Question: I have super simple mailer:
'''
class Mailer < ActionMailer::Base
def welcome_email(email)
@email = email
mail to: email, subject: "[#{I18n.t 'email_subject_welcome'}"
end
end
'''
but when I run tests with 'example@gmail.com' I get this error:
'An SMTP To address is required to send a message. Set the message smtp_envelope_to, to, cc, or bcc address.'

What should be done here?
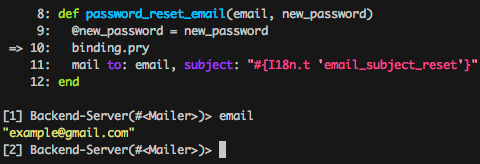
Answer: The problem occurred because of interceptor:
'''
class SandboxEmailInterceptor
def self.delivering_email(message)
message.to = Rails.application.secrets.your_email
end
end
ActionMailer::Base.register_interceptor(SandboxEmailInterceptor) unless Rails.env.production?
'''
Where 'secrets.yml' has 'your_email: <%= ENV["YOUR_EMAIL"] %>', and my 'application.yml' whith email was missing.